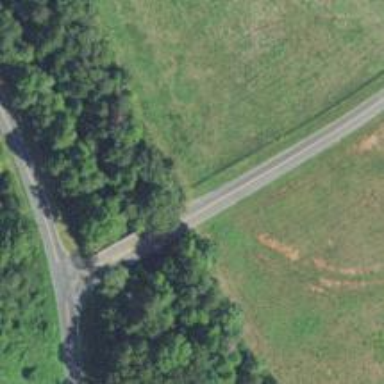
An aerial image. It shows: Tertiary road on bridge with asphalt surface.